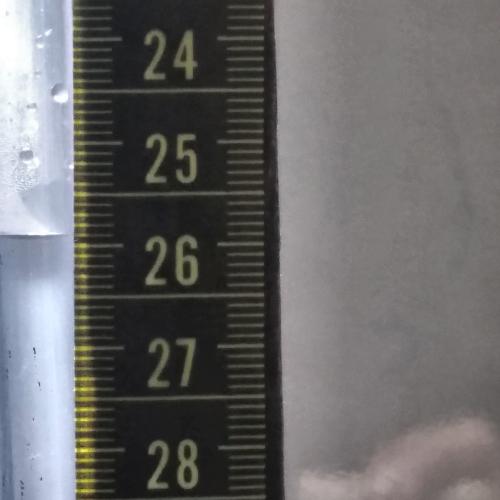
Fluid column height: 25.9 cm